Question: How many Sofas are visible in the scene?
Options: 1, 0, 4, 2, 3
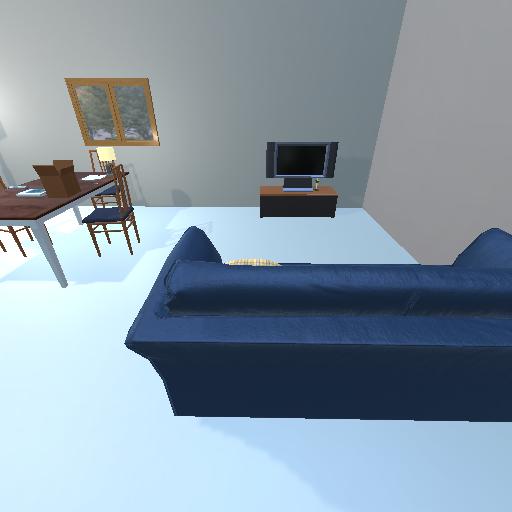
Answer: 1